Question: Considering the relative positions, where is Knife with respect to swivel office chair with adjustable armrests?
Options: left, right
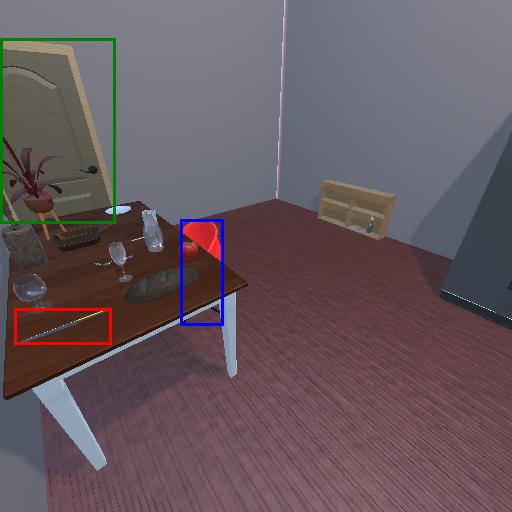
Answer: left